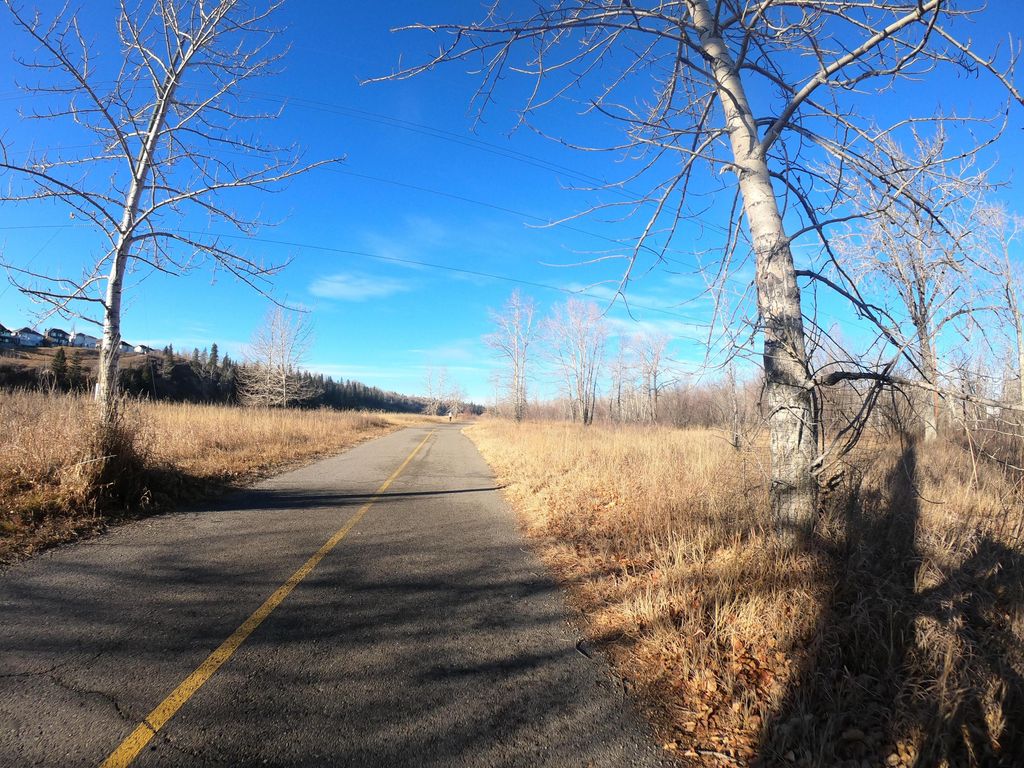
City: calgary